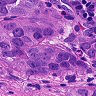
Metastatic tissue present: yes